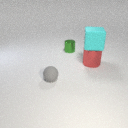
small green metal cylinder behind large red metal cylinder